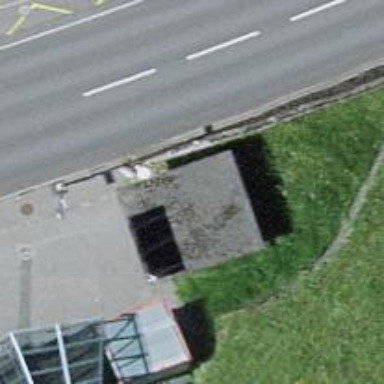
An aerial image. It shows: Tunnel with steps along the road.